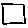
Label: square